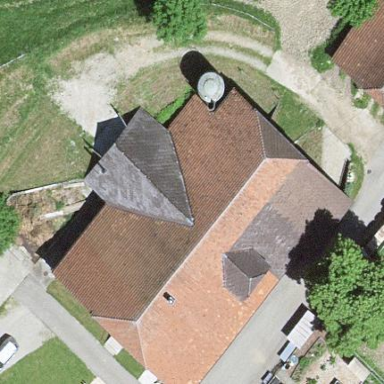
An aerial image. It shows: Farm building.